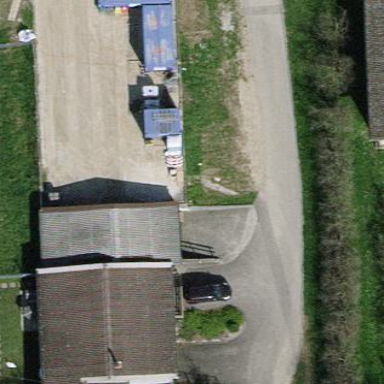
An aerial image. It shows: House that serves as veterinary clinic.